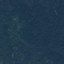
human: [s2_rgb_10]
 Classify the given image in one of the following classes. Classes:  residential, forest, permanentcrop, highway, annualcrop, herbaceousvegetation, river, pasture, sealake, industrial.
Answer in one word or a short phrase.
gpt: Forest